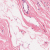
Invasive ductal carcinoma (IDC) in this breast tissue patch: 0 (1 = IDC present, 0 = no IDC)